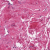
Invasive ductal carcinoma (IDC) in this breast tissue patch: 0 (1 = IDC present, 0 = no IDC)